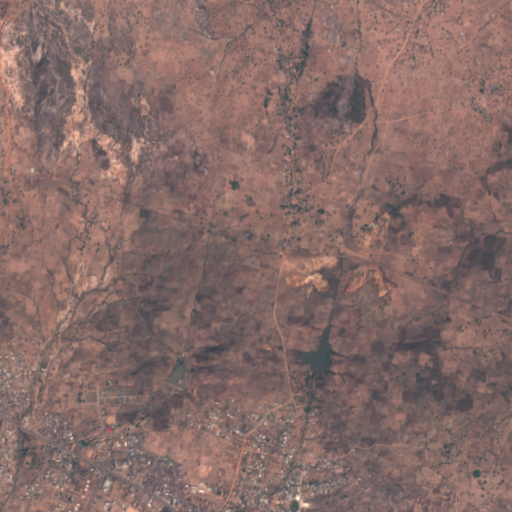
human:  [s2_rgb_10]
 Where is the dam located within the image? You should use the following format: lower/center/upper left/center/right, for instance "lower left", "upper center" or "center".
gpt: The dam is located in the lower center of the image.
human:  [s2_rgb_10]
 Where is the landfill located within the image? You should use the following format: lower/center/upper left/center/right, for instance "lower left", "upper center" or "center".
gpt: There is no landfill in the image.